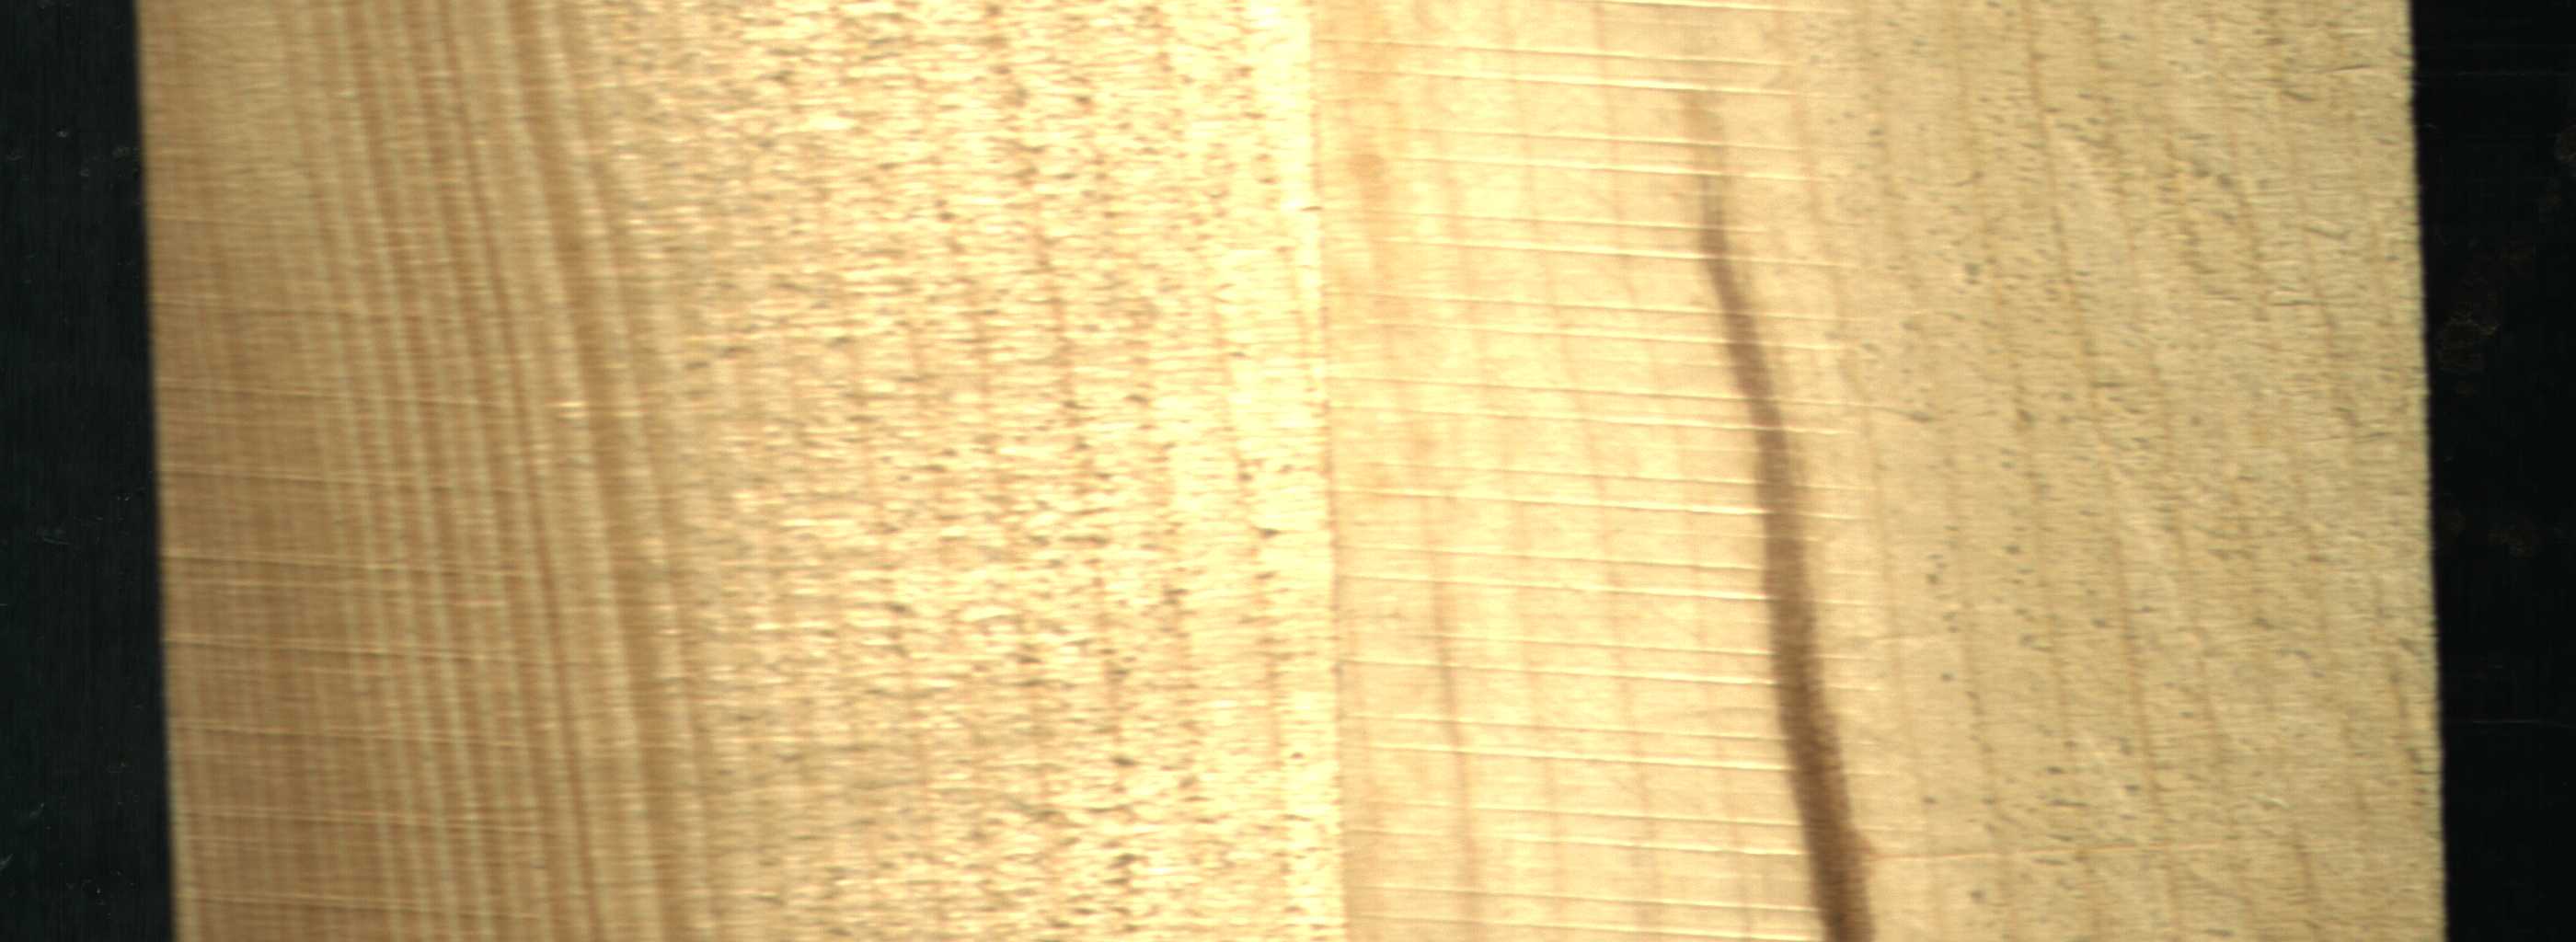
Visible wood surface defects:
Marrow